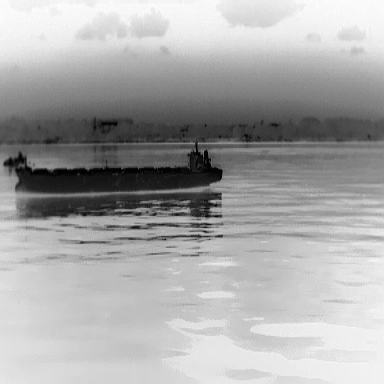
There are two objects shown in the infrared image, including a liner, and a canoe.